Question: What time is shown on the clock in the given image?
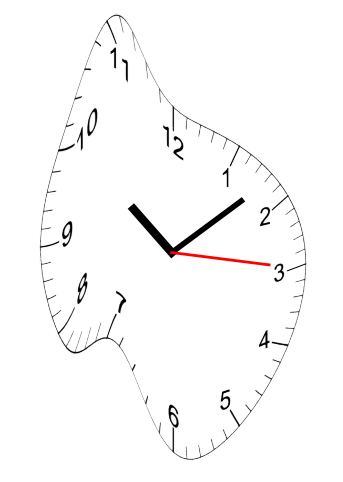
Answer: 10:08:15